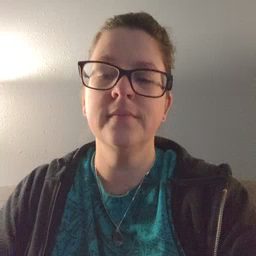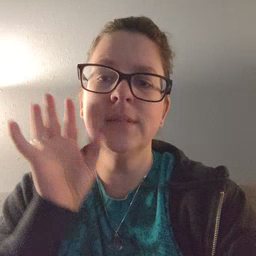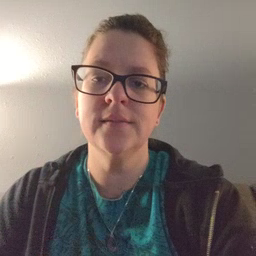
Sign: bee